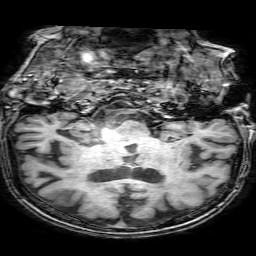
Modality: T1w
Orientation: sagittal
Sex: male
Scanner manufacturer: philips
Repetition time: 0.008302 s
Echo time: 0.00387 s